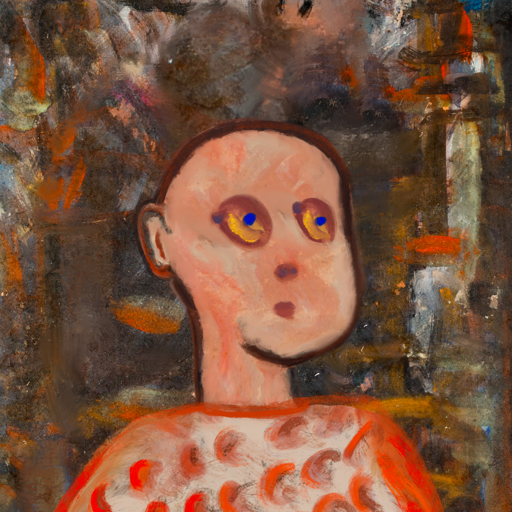
Background: GypsyQueen, Head And Neck Side: Roy_Bahadur, Face Side: Mother_And_Son_Son, Bust: Rupkatha, Hair Side: Blank, Head Accessory: Blank, Second Necklace: Blank, Necklace: Blank, Baby: Blank